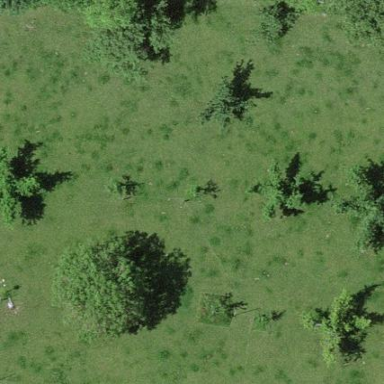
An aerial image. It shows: Orchard.